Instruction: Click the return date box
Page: home
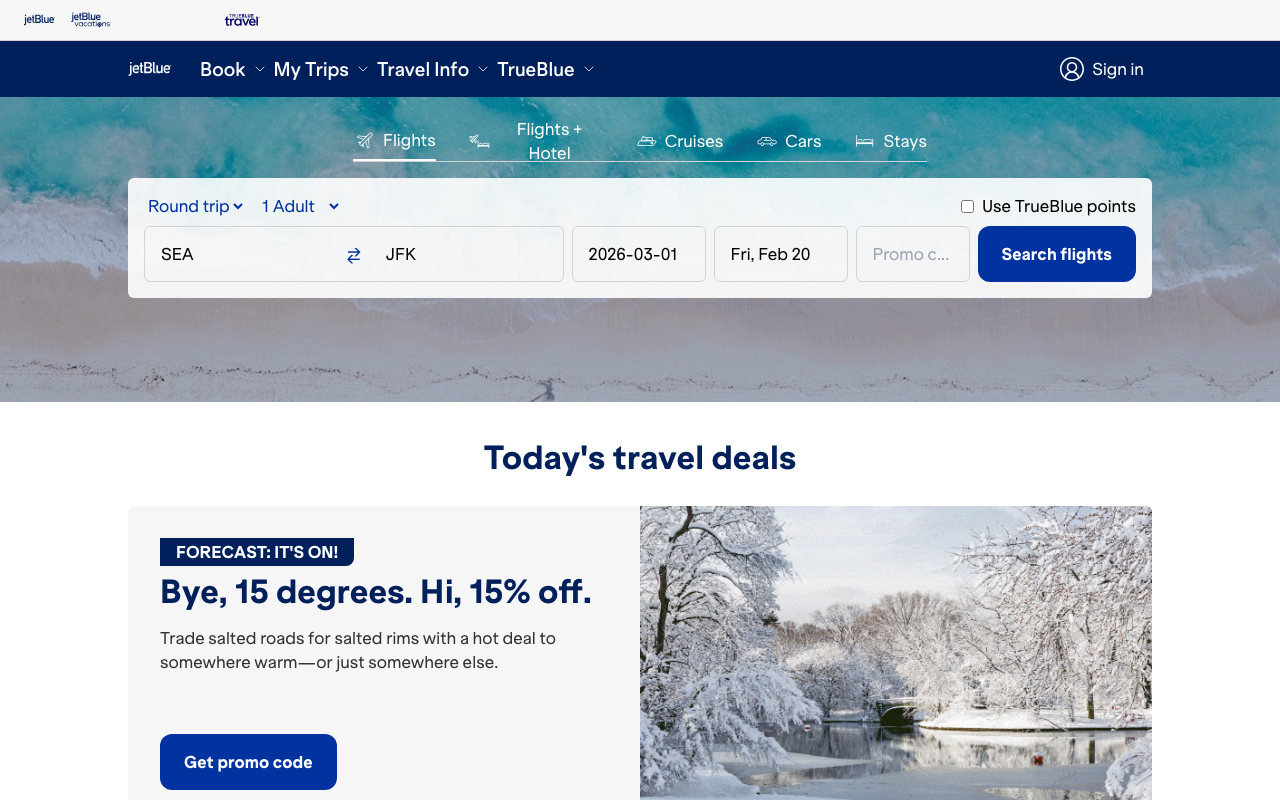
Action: click